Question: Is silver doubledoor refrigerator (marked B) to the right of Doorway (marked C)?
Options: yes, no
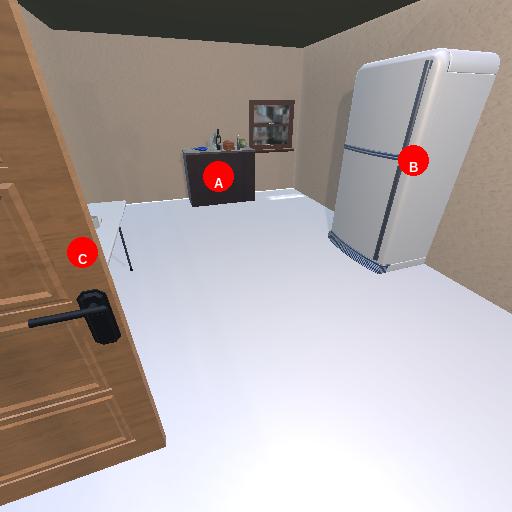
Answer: yes